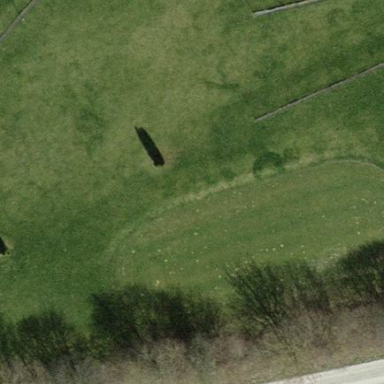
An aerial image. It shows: Picturesque green golfing area with grass land use.